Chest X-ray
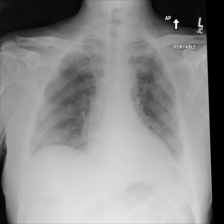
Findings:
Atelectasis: negative
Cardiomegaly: negative
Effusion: negative
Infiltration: negative
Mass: negative
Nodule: negative
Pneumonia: negative
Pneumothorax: negative
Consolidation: negative
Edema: negative
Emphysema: negative
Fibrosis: negative
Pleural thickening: negative
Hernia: negative